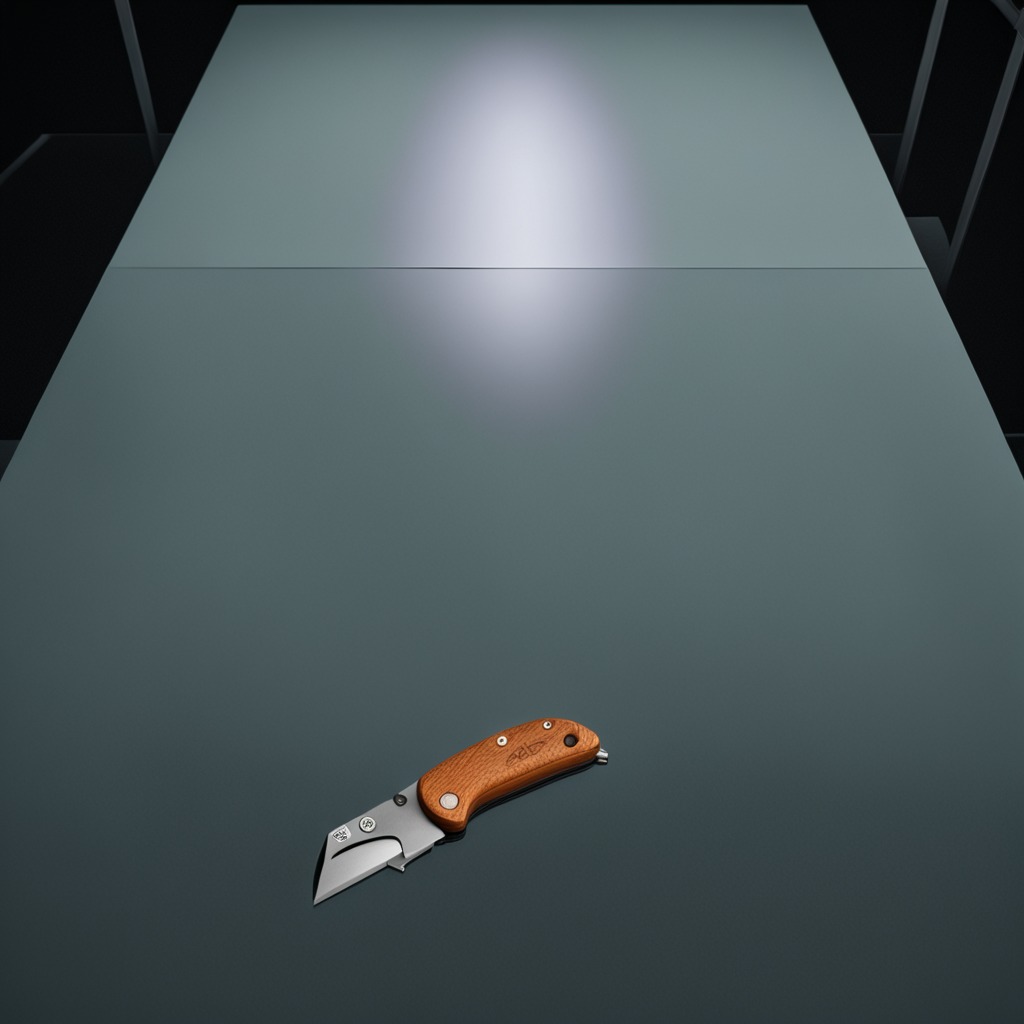
A utility knife is lying on a clean empty table in a railway signal maintenance room.